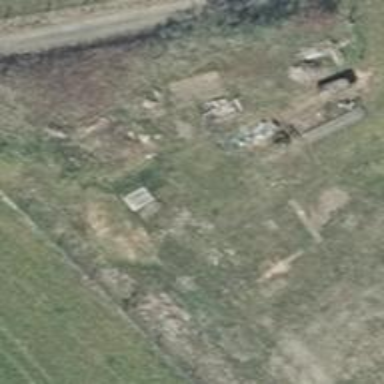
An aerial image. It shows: Farmyard area.